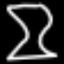
Label: hourglass